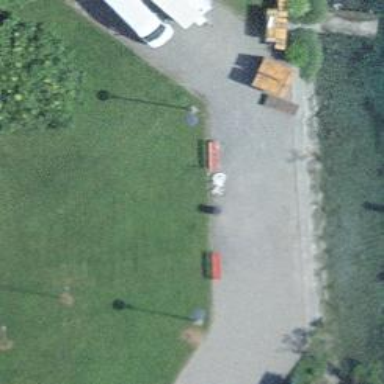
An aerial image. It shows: Brown bench in the vicinity.